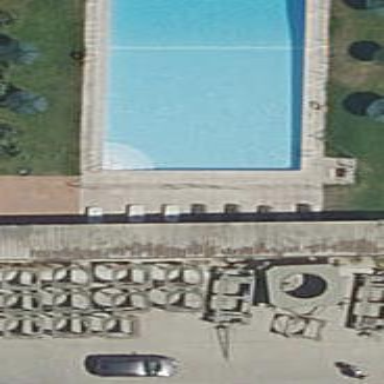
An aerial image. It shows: Swimming pool area designated for leisure and sports activities.